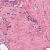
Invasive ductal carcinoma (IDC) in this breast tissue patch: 0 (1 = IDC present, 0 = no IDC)